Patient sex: M
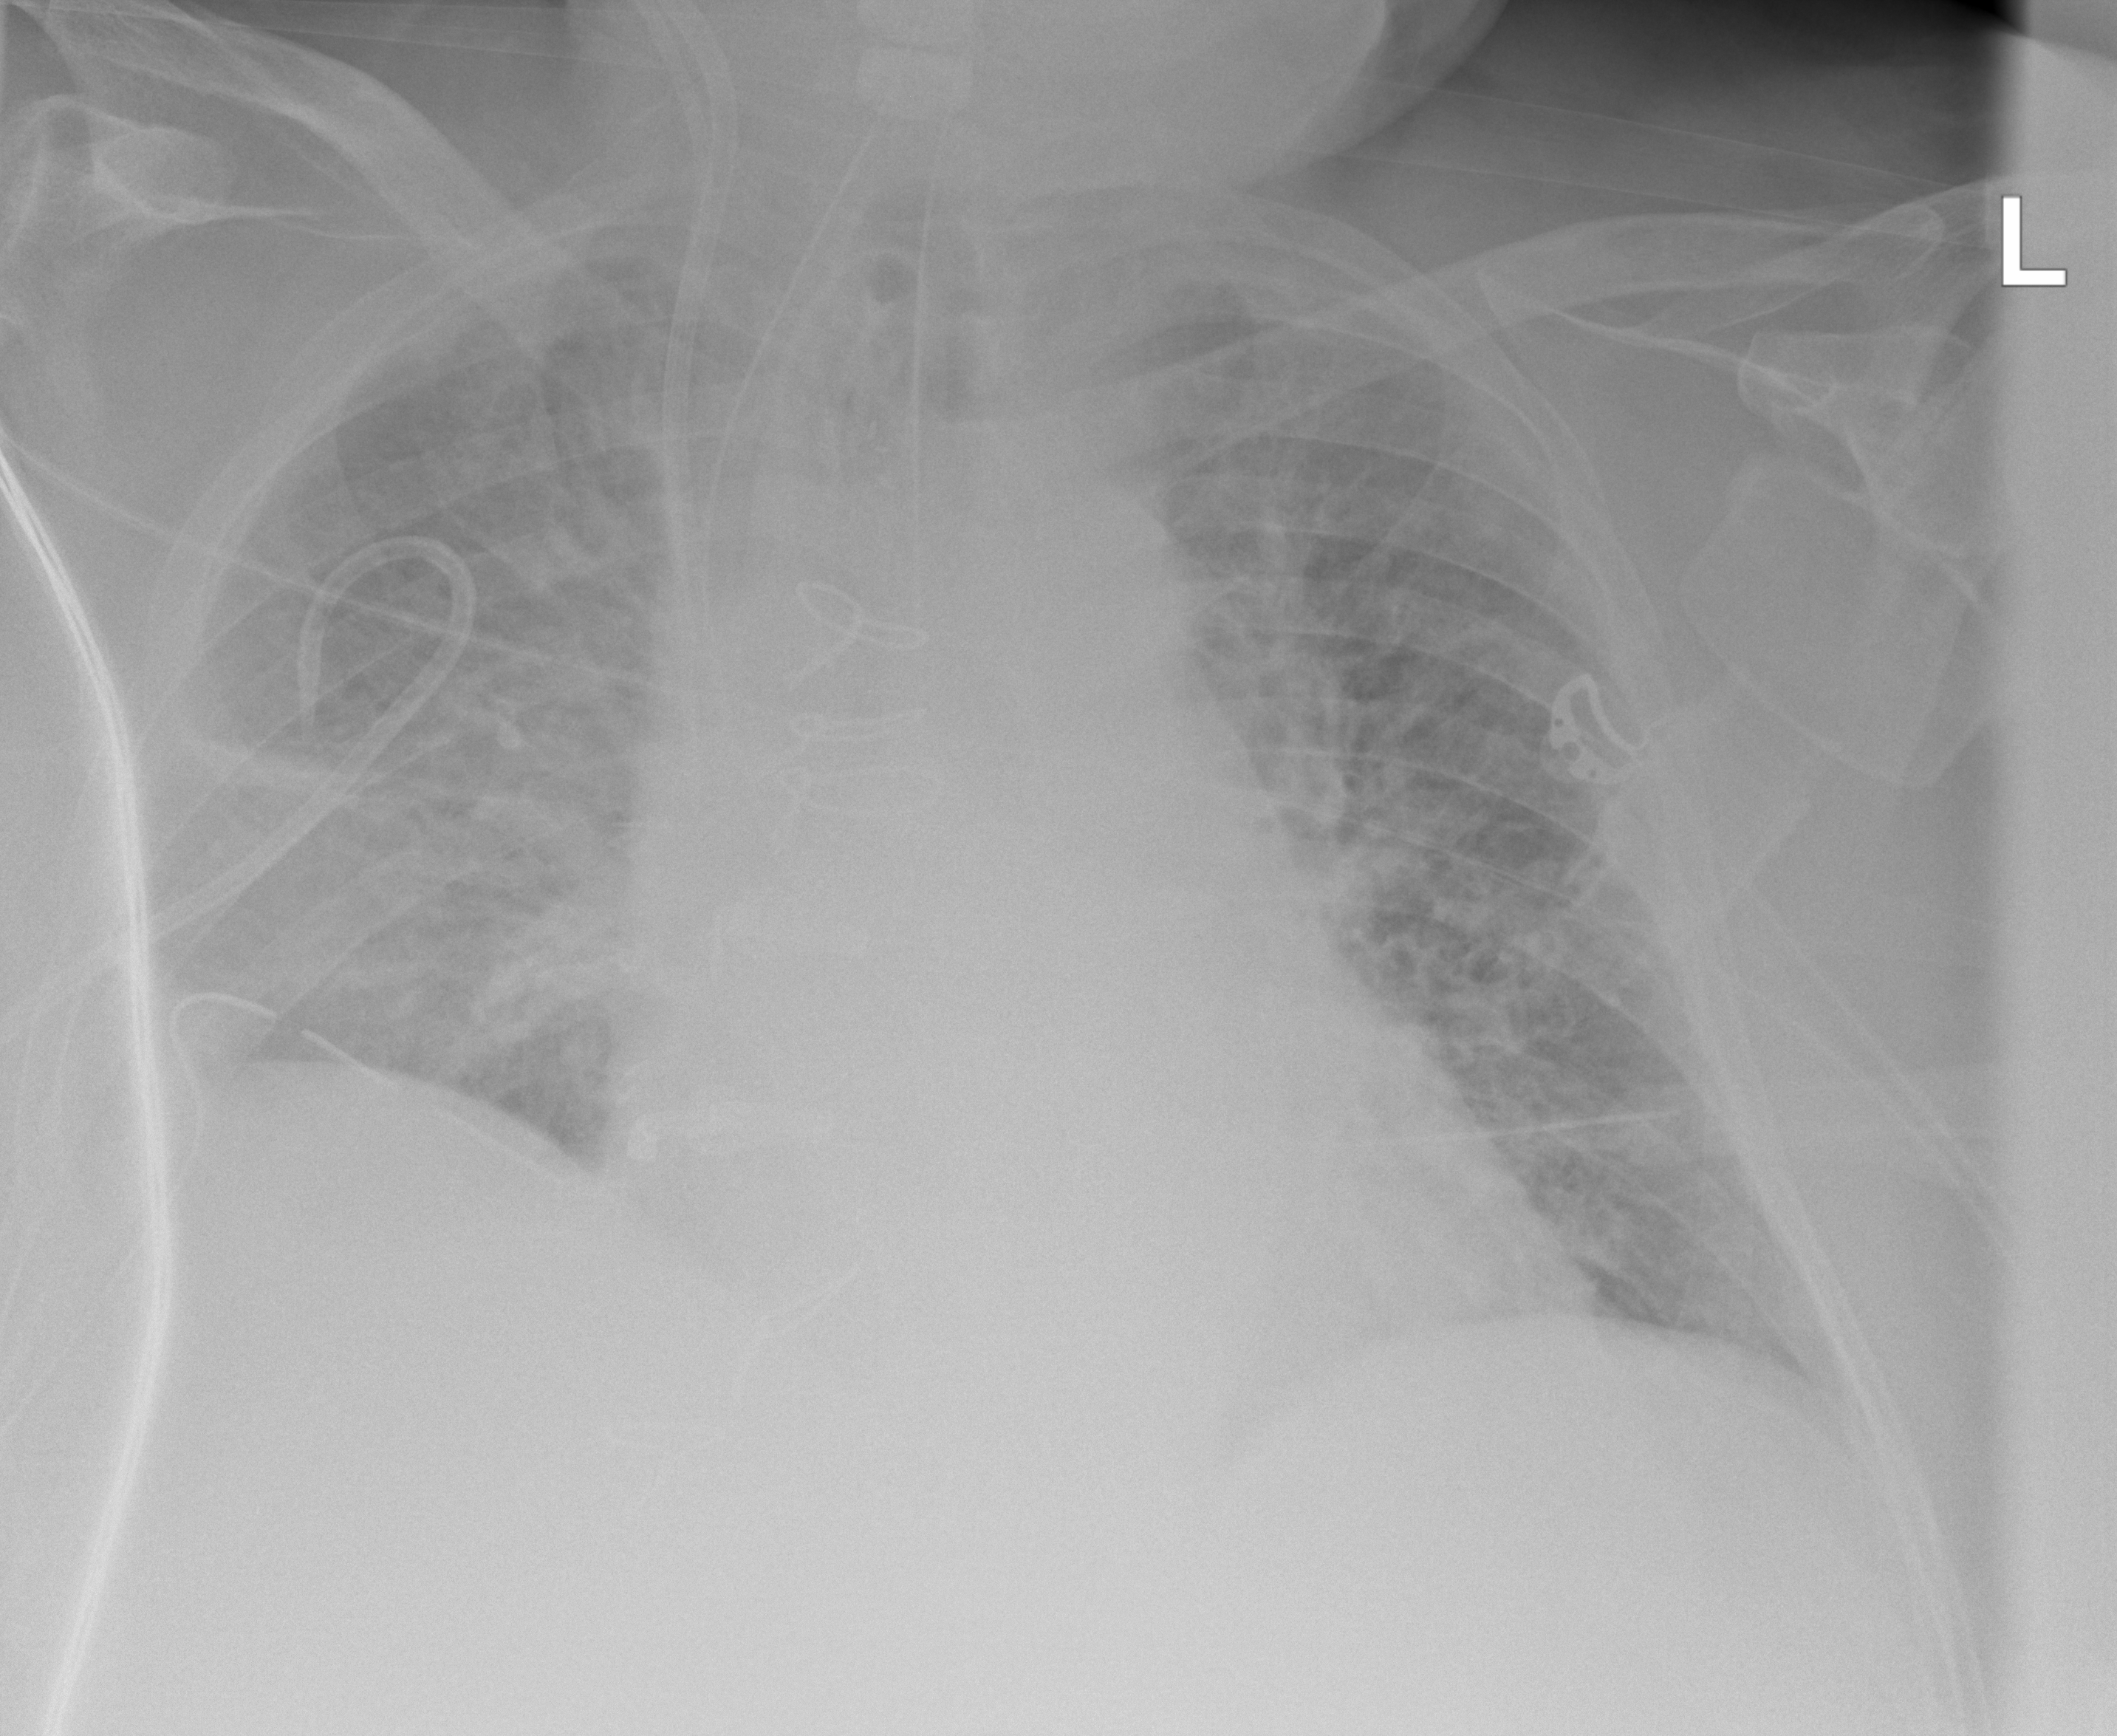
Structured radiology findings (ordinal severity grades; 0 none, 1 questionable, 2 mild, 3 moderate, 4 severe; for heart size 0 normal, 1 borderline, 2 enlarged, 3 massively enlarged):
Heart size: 2
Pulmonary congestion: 2
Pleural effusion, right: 2
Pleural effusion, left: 0
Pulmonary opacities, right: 3
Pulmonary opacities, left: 2
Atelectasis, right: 2
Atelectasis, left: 0